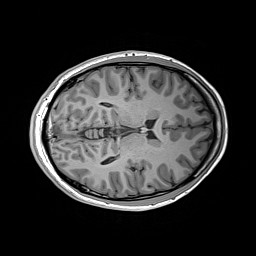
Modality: T1w
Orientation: axial
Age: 28
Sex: male
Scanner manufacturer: siemens
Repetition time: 2.2 s
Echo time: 0.00244 s